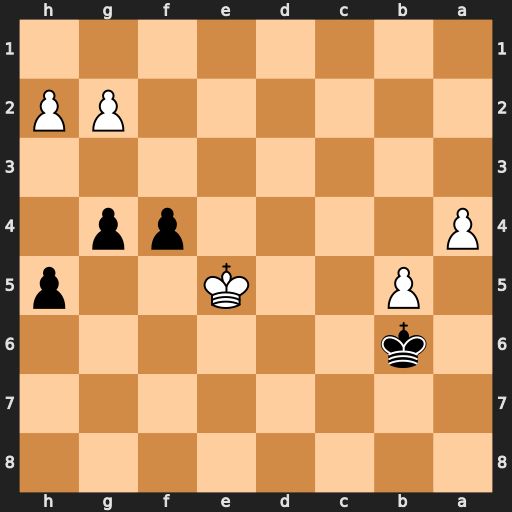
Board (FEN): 8/8/1k6/1P2K2p/P4pp1/8/6PP/8
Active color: b
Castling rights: -
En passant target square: -
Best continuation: f3 gxf3 gxf3